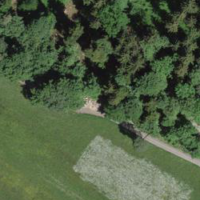
EUNIS habitat code: 44
Species observed at this site:
Prunus spinosa
Plantago lanceolata
Misumena vatia